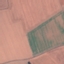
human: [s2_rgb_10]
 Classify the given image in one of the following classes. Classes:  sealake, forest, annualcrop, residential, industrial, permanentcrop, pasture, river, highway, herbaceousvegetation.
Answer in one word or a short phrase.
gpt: AnnualCrop